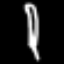
Label: pencil